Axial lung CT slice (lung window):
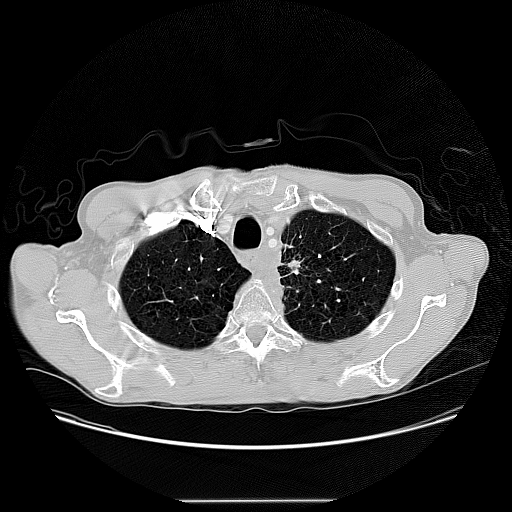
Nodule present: yes
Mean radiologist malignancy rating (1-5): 5